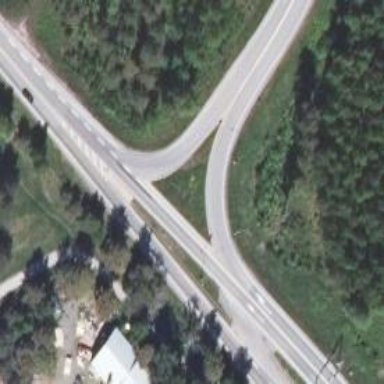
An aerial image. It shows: Trunk link highway.